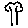
Label: tree